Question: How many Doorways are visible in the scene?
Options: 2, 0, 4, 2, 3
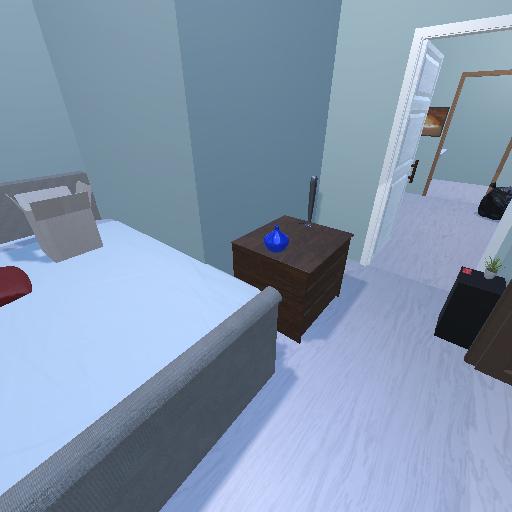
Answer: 2